Question: I am a beginner in the development of FPGA. I am interested in how to correctly combine several modules in the top-level file.
For example: in the top-level file, I want to connect the output of module 1 to the input of module 2, and so on.
Please see the picture below:

I am trying to create a counter from 0 to 9 that outputs a number to a seven segment display. Please let me know if I'm doing something wrong or what could be improved.
Here is my code:
'''
module seven_segment (
input CLK,
output [6:0] out
);
counter counter ( .CLK(CLK));
bcd bcd ( .out(out));
endmodule
'''
'''
module bcd (
input [3:0] in,
output reg [6:0] out
);
always @ (in) begin
case (in)
4'b0000 : out = 7'b1111110;
4'b0001 : out = 7'b0110000;
4'b0010 : out = 7'b1101101;
4'b0011 : out = 7'b1111001;
4'b0100 : out = 7'b0110011;
4'b0101 : out = 7'b1111011;
4'b0110 : out = 7'b1011111;
4'b0111 : out = 7'b1010000;
4'b1000 : out = 7'b1111111;
4'b1001 : out = 7'b1111011;
default : out = 7'b0000000;
endcase
end
endmodule
'''
'''
module counter (
input CLK,
output reg [3:0] count
);
always @ (posedge CLK)
begin
if (count == 4'b1010)
count <= 0;
else
count <= count + 1;
end
endmodule
'''
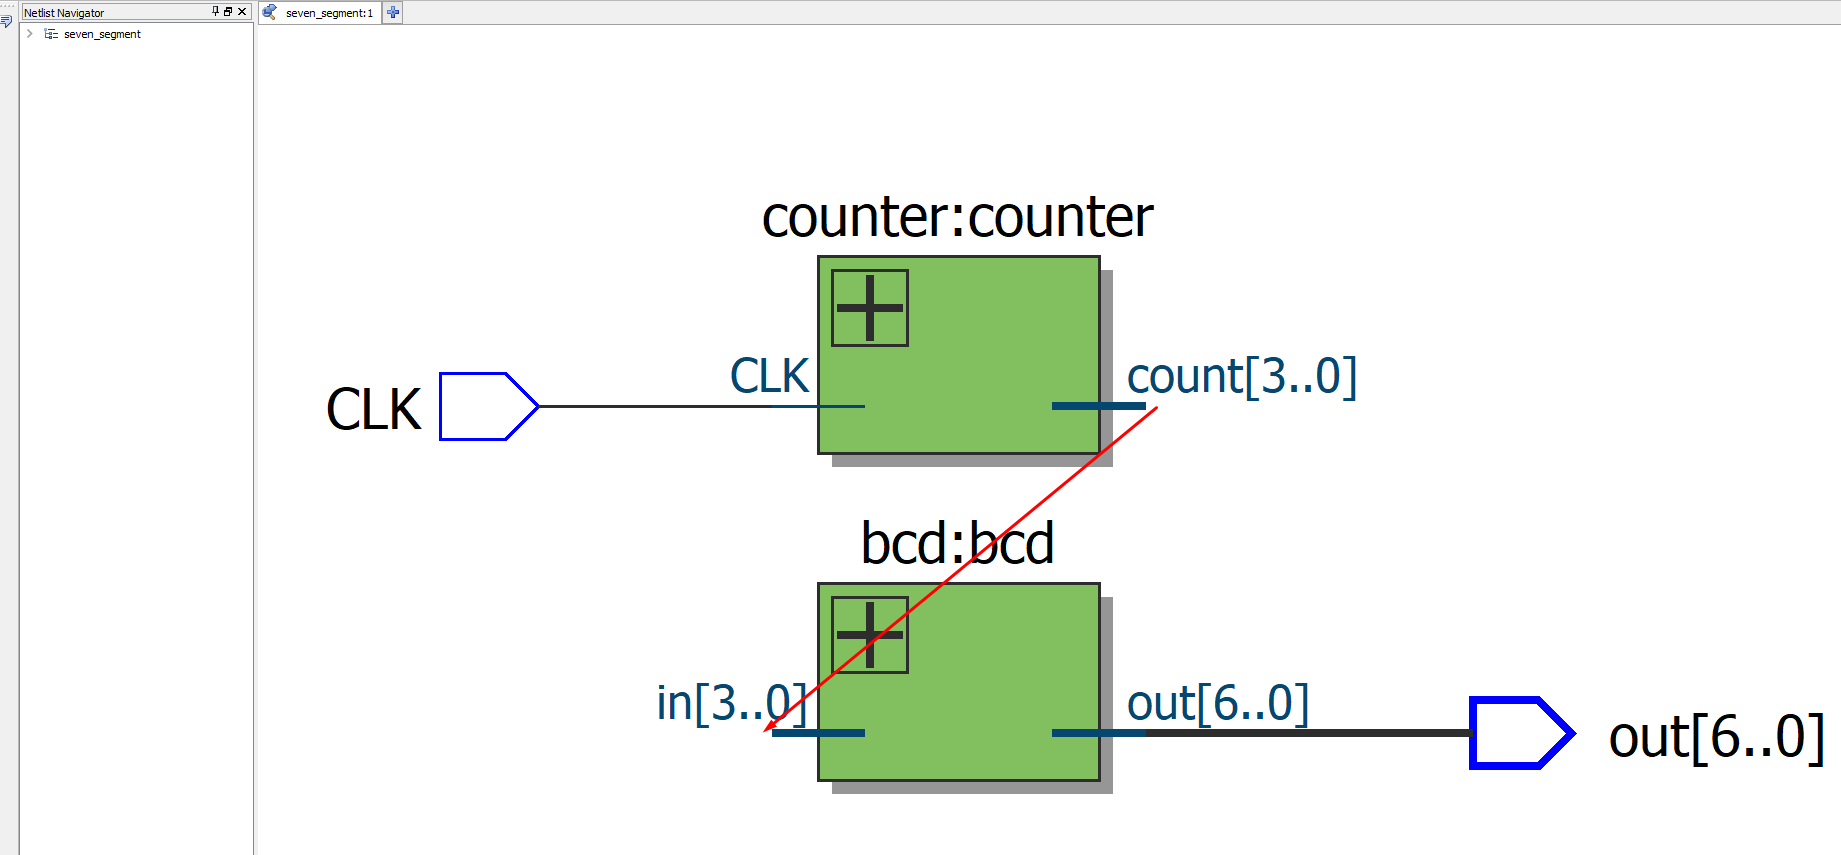
Answer: In the top module, you need to add a 'wire' for the signal that you want to connect to both module instances. Then you need to add port connections for that signal to each instance. Here are the specific changes:
'''
module seven_segment (
input CLK,
output [6:0] out
);
wire [3:0] count;
counter counter ( .CLK(CLK) , .count(count) );
bcd bcd ( .in(count), .out(out) );
endmodule
'''
You can give the wire any name that you want. I chose to name it the same as the counter output ('count'), but as you can see, it is not a requirement to match the port name ('.in(count)').
There are more examples in: <URL>